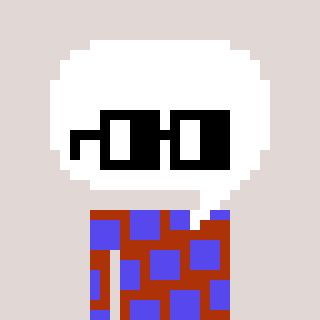
a pixel art character with square black glasses, a speech bubble-shaped head and a hotbrown-colored body on a warm background